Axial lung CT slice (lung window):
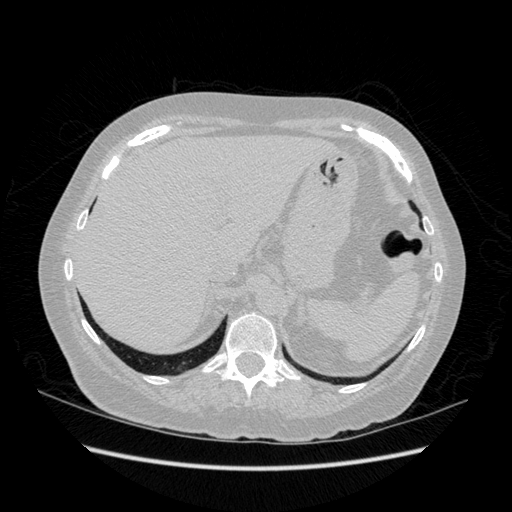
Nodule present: no